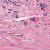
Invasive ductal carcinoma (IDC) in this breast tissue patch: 1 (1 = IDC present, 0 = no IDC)